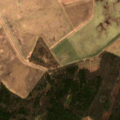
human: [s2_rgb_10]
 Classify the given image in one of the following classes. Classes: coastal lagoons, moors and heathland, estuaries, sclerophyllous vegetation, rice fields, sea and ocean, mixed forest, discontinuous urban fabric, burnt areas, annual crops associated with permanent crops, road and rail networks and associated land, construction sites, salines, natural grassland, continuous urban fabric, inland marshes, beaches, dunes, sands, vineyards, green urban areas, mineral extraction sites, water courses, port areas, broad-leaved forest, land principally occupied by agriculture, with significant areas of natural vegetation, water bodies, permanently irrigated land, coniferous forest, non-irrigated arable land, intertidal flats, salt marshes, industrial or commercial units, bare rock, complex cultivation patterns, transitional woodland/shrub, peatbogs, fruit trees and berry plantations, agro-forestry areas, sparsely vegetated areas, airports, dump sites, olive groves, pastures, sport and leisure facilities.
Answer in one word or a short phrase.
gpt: non-irrigated arable land, coniferous forest, mixed forest